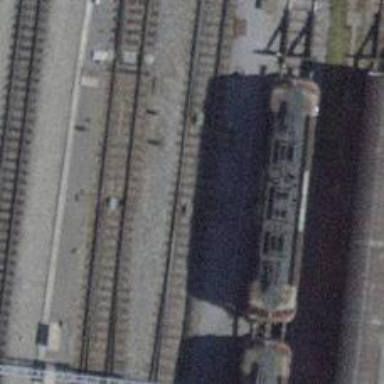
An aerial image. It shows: Single-track electrified railway service yard with contact line for trains.